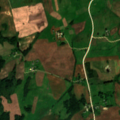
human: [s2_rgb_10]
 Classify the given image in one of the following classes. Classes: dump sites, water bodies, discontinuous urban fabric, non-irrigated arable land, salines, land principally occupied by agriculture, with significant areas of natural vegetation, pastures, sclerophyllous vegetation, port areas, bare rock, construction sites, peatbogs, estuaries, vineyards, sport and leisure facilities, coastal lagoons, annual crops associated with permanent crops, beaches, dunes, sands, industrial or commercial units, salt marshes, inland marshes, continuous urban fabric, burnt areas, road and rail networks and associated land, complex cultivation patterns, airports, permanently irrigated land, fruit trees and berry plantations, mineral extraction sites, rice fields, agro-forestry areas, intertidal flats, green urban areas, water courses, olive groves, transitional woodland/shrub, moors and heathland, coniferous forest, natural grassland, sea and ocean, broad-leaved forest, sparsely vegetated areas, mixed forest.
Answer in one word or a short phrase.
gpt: non-irrigated arable land, complex cultivation patterns, land principally occupied by agriculture, with significant areas of natural vegetation